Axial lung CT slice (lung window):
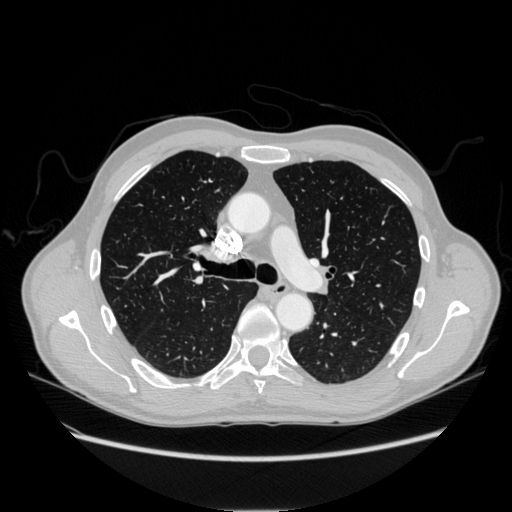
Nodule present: no